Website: crate-barrel
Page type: newsletter-management
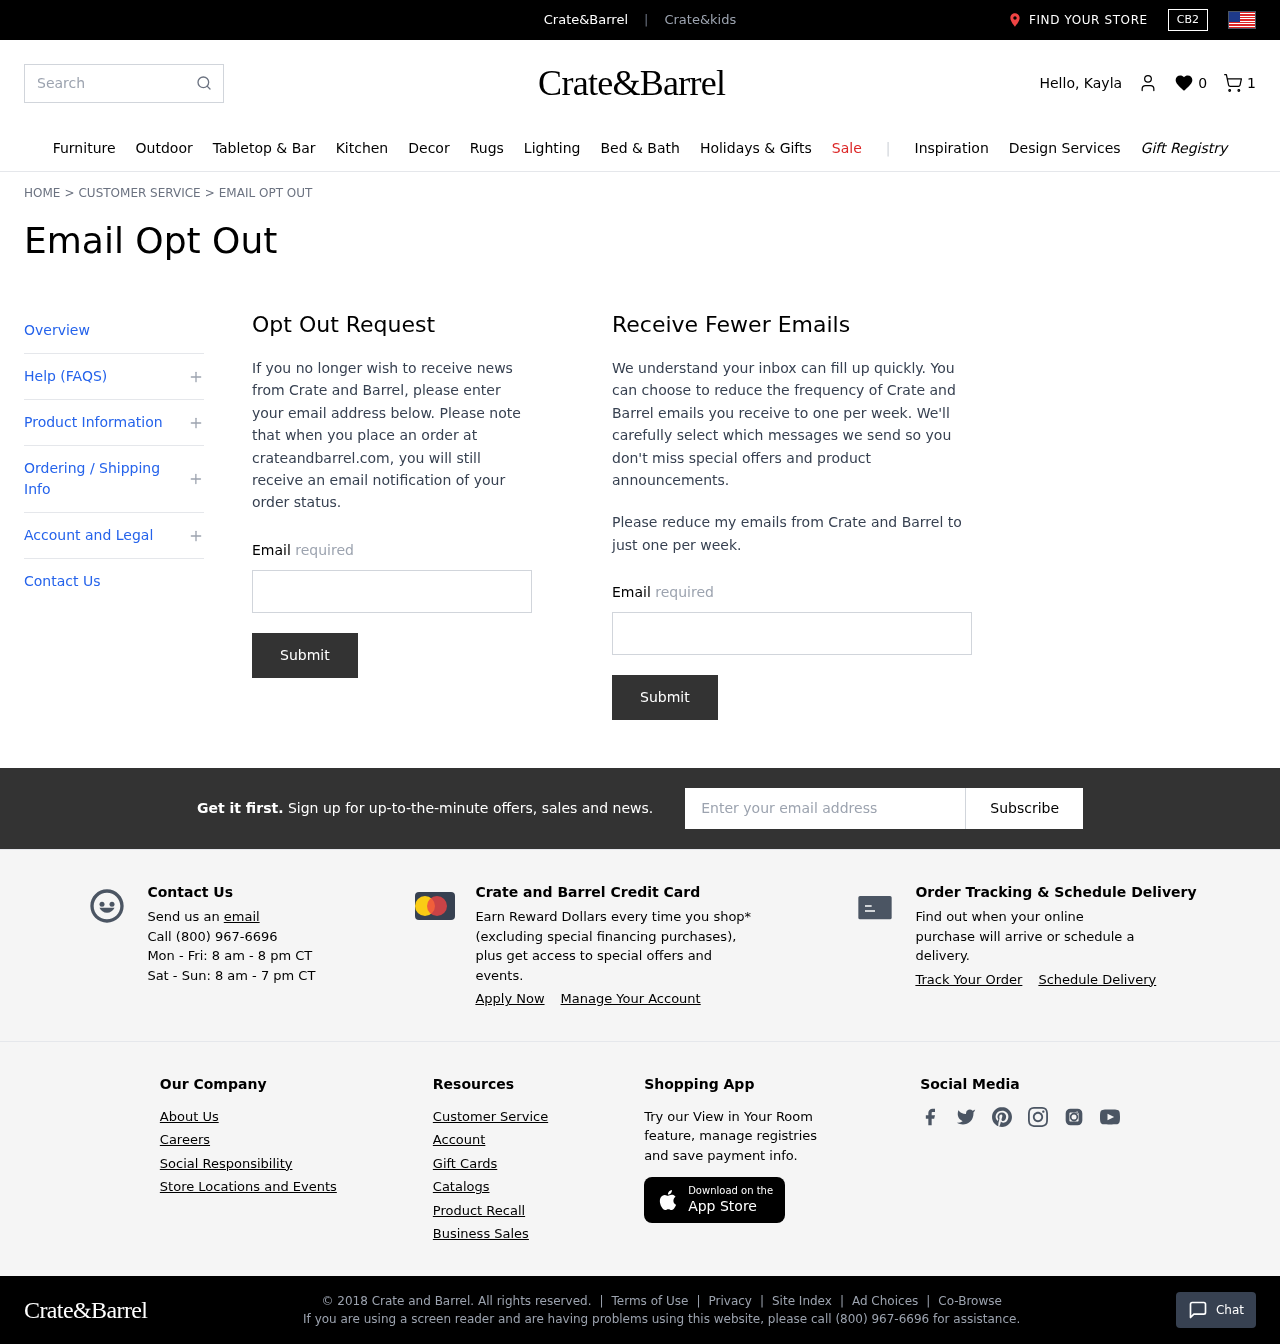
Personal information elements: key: PII_EMAIL
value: kgonzalez@gmail.com
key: PII_EMAIL2
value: kgonzalez@gmail.com
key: PII_EMAIL3
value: kgonzalez@gmail.com
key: PII_FIRSTNAME
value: Kayla
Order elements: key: ORDER_NUM_ITEMS
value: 1
Search elements: key: HEADER_SEARCH
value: Search
Other elements: key: WISHLIST_COUNT
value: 0